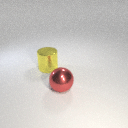
large yellow metal cylinder to the left of large red metal sphere